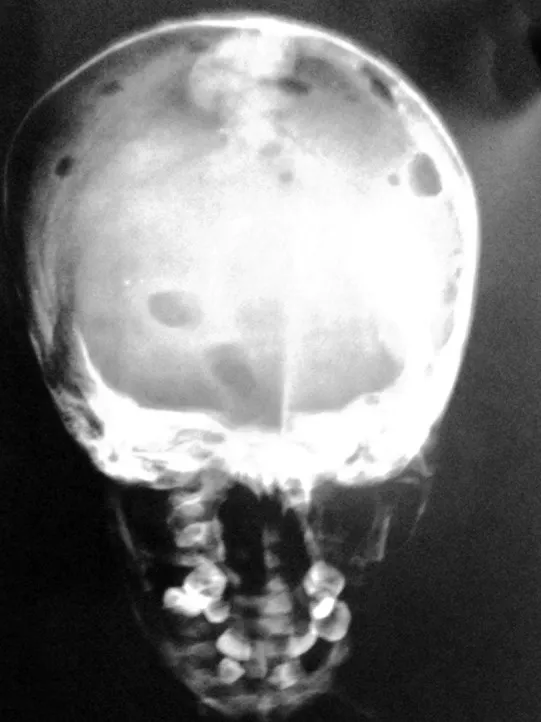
AP skull shows multiple lytic lesions in the frontal and parietal bones.
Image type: radiology (x_ray)